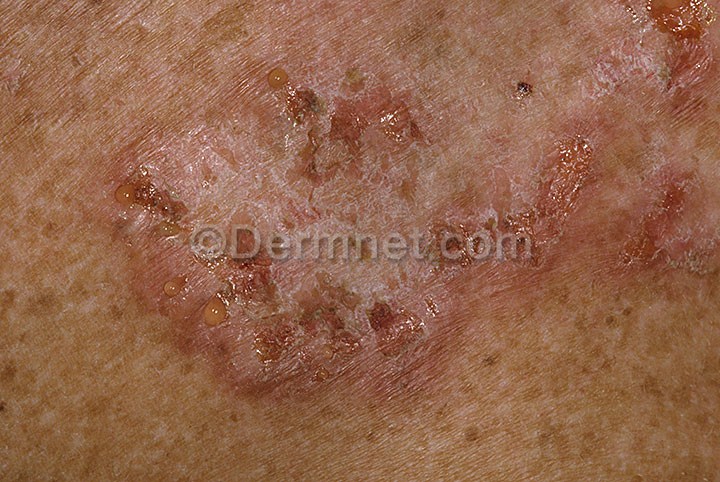
Disease: Bullous Disease Photos